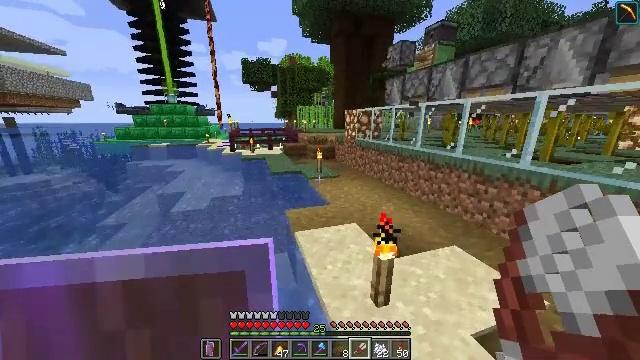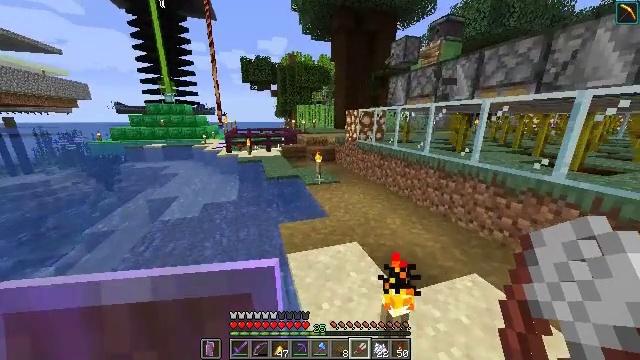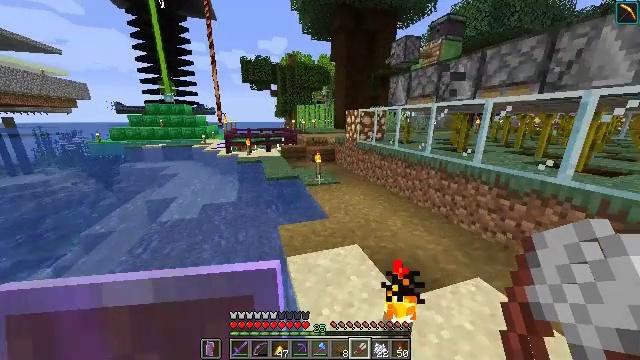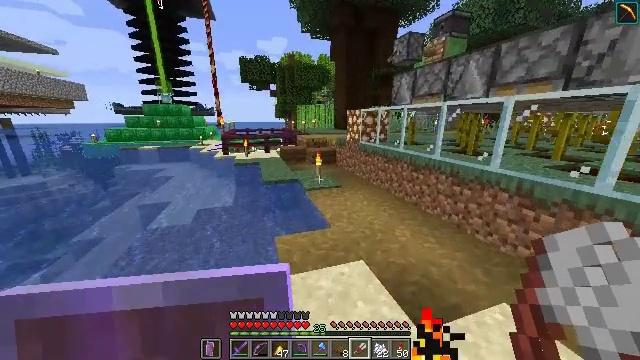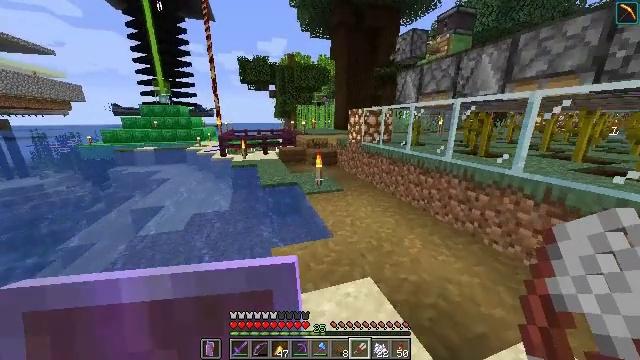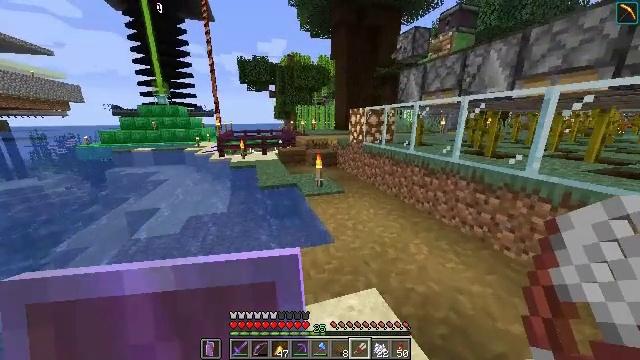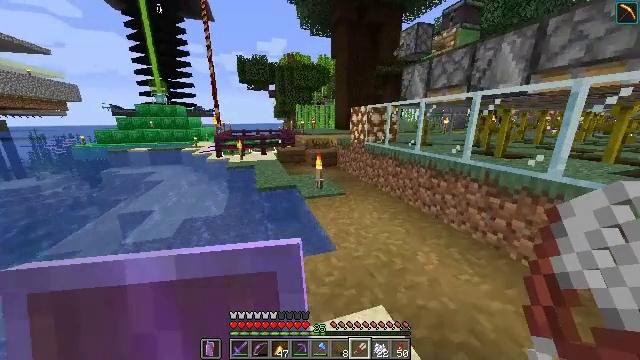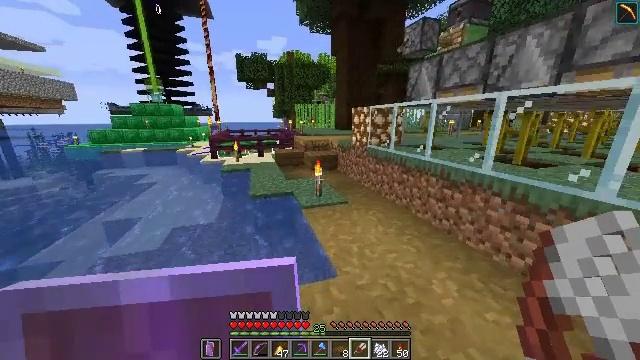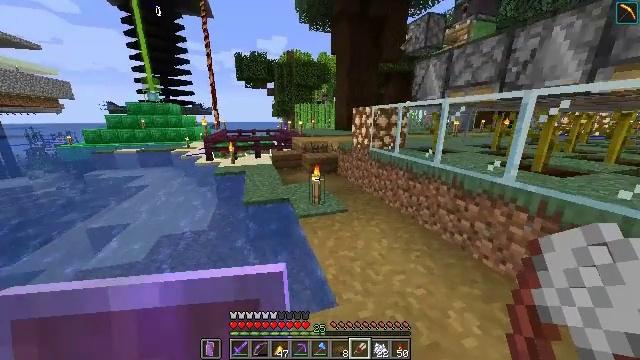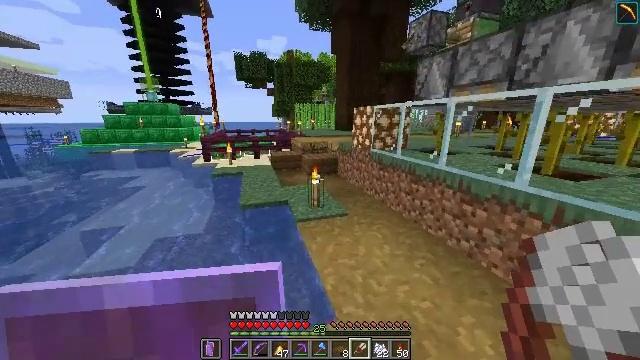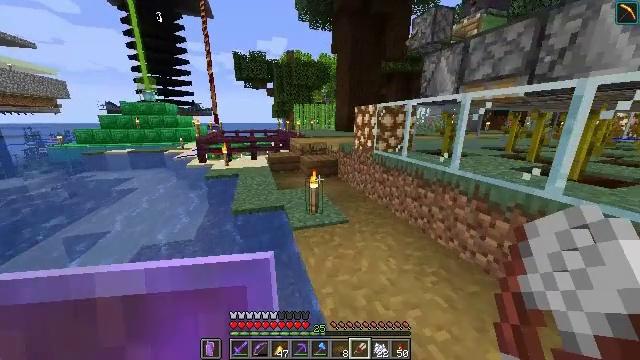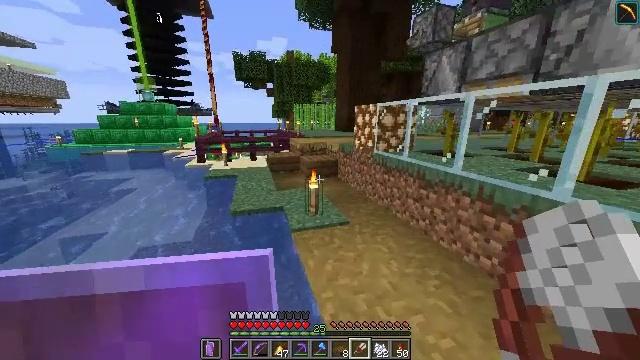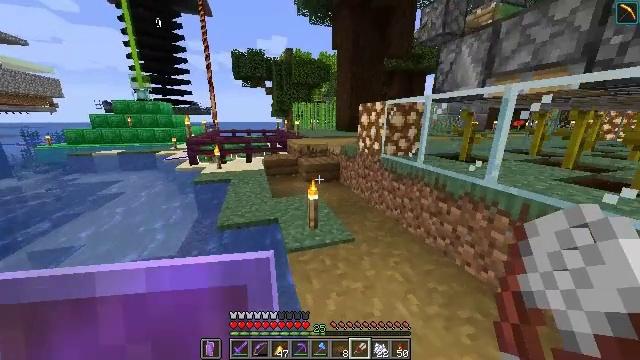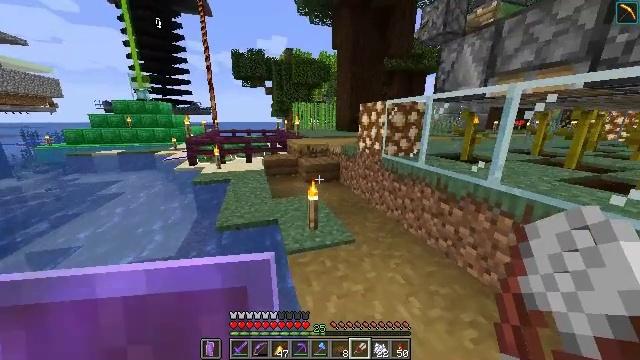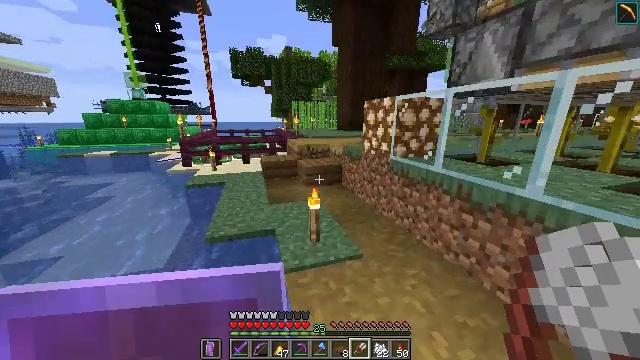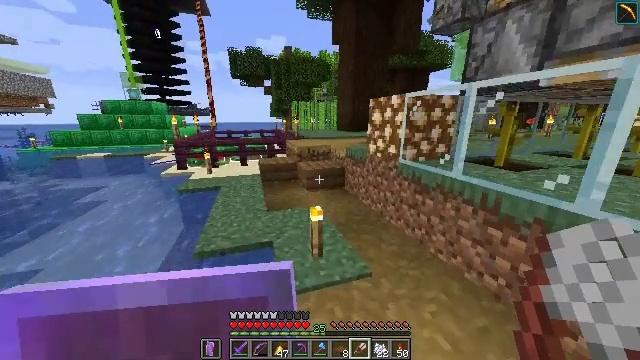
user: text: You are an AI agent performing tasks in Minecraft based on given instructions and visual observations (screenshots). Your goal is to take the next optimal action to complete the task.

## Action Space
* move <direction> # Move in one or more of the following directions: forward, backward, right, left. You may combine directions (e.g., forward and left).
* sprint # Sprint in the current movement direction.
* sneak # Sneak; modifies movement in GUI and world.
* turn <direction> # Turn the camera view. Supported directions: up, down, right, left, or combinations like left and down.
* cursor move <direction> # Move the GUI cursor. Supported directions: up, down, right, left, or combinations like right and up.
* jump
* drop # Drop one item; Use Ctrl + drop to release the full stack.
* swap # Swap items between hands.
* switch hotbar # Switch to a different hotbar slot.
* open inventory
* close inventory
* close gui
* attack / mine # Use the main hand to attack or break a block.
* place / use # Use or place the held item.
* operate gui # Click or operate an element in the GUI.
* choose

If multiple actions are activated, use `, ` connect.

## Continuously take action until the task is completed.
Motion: motion action
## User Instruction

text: Collect some oak leaves.
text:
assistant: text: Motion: move forward, sprint
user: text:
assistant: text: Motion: move forward, sprint
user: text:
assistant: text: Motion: move forward, sprint
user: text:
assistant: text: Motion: move forward, sprint
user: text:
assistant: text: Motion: move forward, sprint
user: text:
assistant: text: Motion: move forward, sprint
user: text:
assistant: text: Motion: move forward, sprint
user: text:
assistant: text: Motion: move forward, sprint
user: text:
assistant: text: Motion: move forward, sprint
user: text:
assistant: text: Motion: move forward, sprint
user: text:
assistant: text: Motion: move forward, sprint
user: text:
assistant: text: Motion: move forward, sprint
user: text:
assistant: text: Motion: move forward, sprint
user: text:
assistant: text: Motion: move forward, sprint
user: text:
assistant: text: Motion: move forward, sprint
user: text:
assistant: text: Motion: move forward, sprint
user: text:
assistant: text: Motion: move forward, sprint, turn left
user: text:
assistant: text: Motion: move forward, sprint, turn left
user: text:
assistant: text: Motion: move forward, sprint
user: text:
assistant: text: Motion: move forward, sprint
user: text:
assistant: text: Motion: move forward, sprint
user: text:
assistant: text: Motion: move forward, sprint
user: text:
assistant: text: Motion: move forward, sprint
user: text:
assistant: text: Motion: move forward, sprint
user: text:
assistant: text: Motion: move forward, sprint
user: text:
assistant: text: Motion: move forward, sprint
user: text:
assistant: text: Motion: move forward, sprint
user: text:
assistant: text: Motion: move forward, sprint, jump
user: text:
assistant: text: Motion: move forward, sprint, jump
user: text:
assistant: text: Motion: move forward, sprint, jump